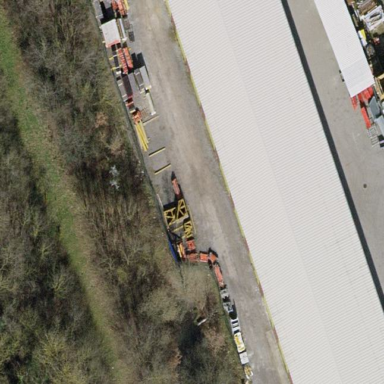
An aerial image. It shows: Industrial building.